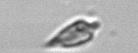
Label: Oxytoxum